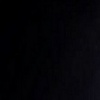
Label: space